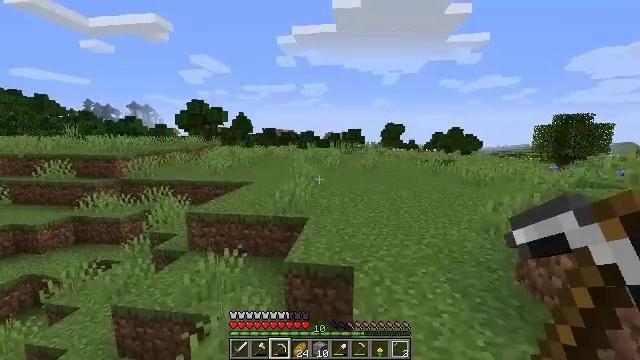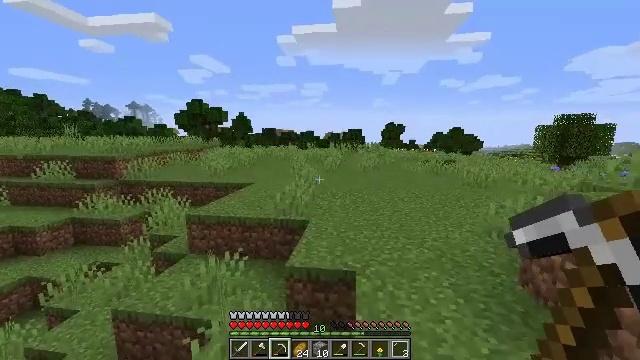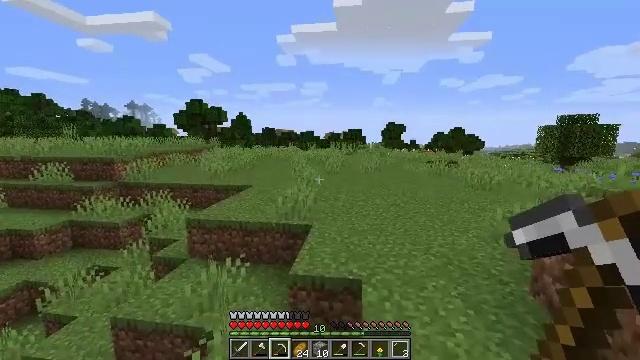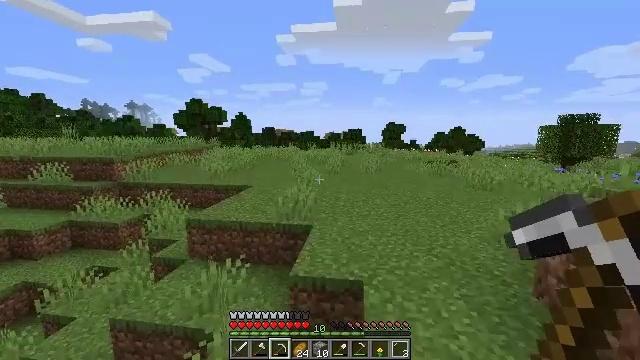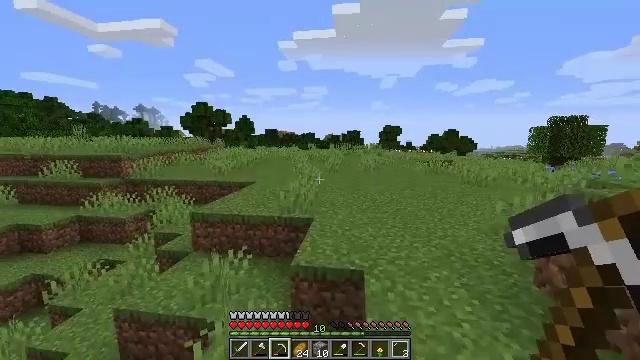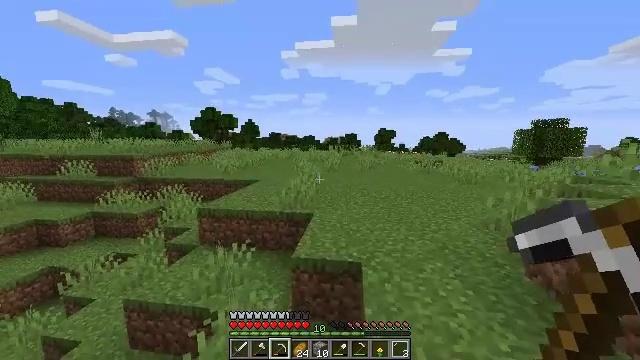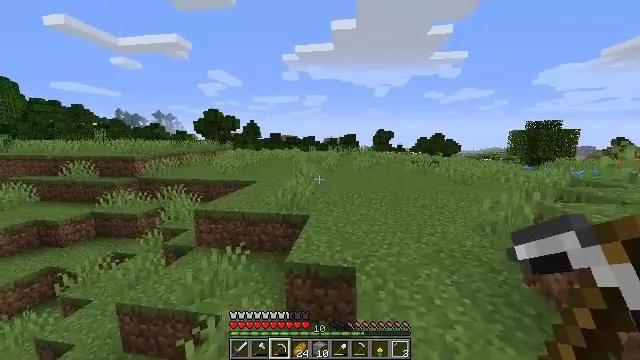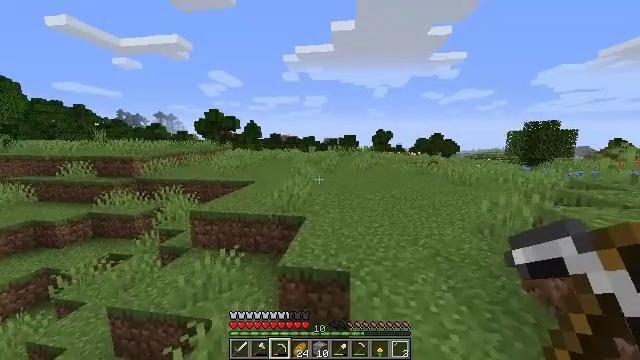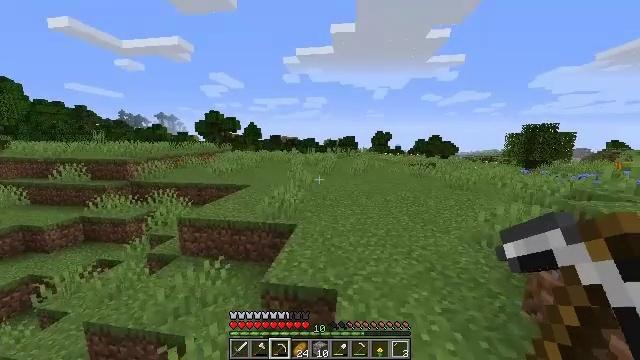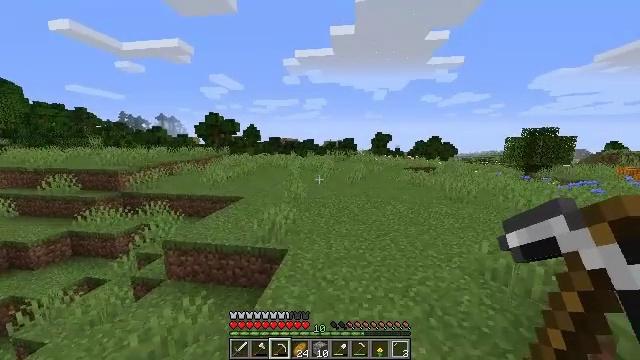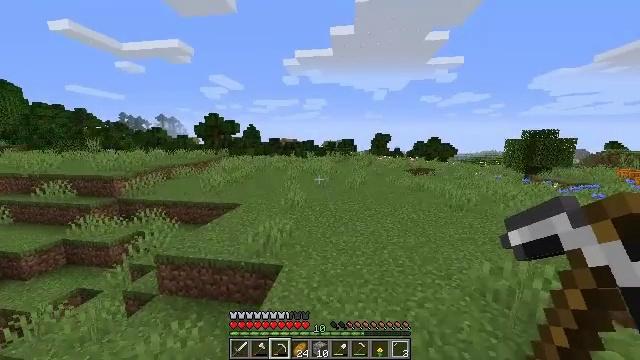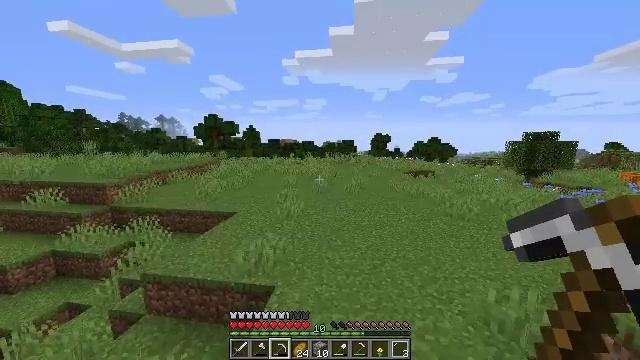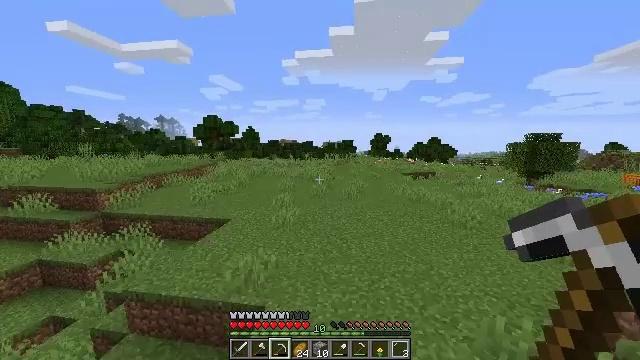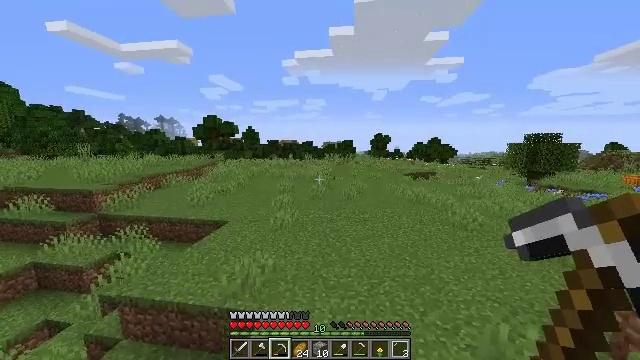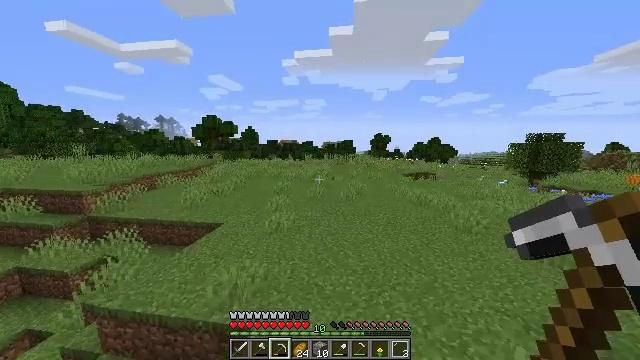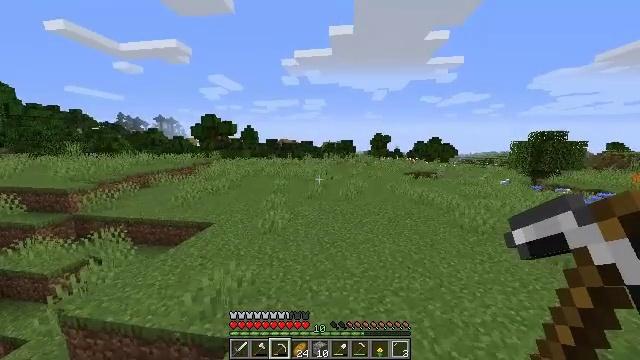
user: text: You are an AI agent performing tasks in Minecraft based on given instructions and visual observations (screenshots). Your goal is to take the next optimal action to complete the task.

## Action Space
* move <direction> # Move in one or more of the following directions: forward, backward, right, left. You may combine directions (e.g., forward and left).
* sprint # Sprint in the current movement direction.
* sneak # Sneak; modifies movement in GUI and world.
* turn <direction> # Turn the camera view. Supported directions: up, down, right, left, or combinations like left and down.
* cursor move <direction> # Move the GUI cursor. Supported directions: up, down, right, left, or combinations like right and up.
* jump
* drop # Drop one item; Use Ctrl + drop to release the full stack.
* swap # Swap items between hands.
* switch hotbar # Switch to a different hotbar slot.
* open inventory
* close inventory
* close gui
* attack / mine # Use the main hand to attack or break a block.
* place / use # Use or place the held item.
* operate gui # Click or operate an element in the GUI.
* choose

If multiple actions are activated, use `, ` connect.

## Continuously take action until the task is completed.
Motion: motion action
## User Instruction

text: Mine oak leaves.
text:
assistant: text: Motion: move forward and move right
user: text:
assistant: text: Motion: move forward and move right
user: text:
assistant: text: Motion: move forward and move right, sprint
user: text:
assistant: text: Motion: move forward and move right, sprint
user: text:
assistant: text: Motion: move forward and move right, sprint
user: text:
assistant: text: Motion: move forward and move right, sprint
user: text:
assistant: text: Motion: move forward and move right
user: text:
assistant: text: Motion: move forward and move right, jump
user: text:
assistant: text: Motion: move forward and move right, jump
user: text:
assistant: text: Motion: move forward, jump
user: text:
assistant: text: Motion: move forward, jump
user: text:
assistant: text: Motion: move forward, jump
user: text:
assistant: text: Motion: move forward, jump
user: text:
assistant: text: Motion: move forward, jump
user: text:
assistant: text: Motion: move forward, jump
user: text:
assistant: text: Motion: move forward, jump
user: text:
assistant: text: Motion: move forward, jump
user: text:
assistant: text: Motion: move forward, jump
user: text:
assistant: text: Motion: move forward, jump
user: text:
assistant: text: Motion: move forward, jump
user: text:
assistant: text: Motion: move forward, jump
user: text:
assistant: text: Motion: move forward, jump
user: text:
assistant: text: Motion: move forward, jump
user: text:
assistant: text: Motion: move forward, jump
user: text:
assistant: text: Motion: move forward, jump
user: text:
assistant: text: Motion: move forward, jump
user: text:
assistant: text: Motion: move forward, jump
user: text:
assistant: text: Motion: move forward, jump
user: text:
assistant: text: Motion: move forward, jump
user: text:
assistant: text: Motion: move forward, jump